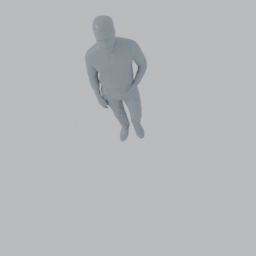
Label: people